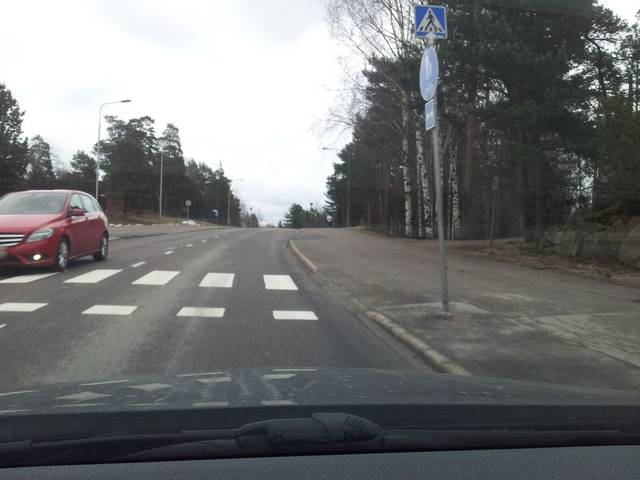
Region: Finland
Coordinates: 60.173, 24.741